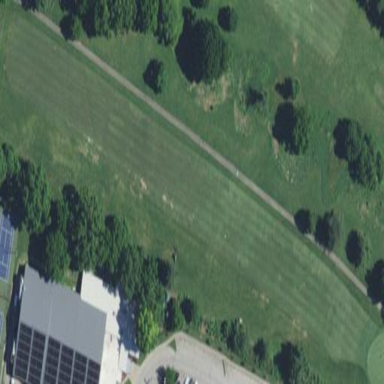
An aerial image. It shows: Grassy area designated as golf fairway.